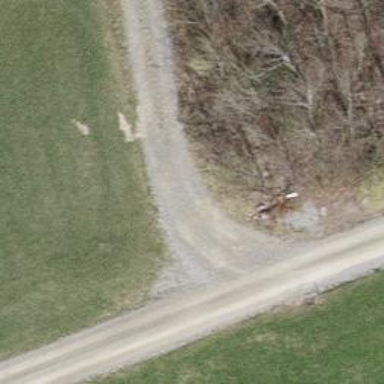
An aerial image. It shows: Gravel track road.